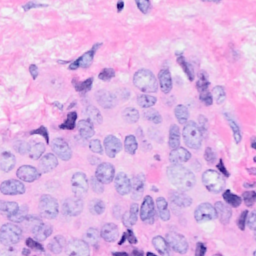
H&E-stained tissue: Breast